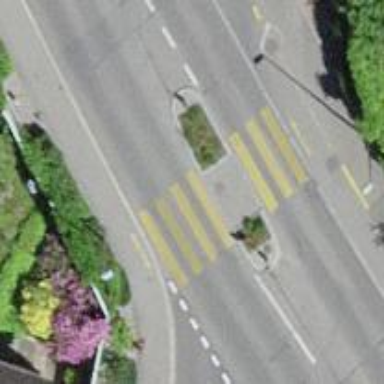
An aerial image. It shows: Uncontrolled zebra crossing on the road.